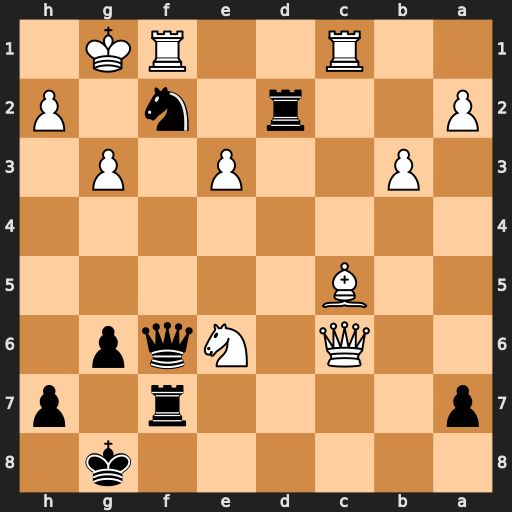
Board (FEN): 6k1/p4r1p/2Q1Nqp1/2B5/8/1P2P1P1/P2r1n1P/2R2RK1
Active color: b
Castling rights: -
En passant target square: -
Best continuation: Nh3+ Kh1 Qxf1+ Rxf1 Rxf1#